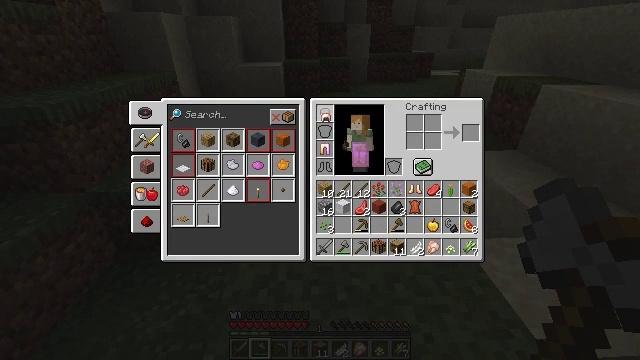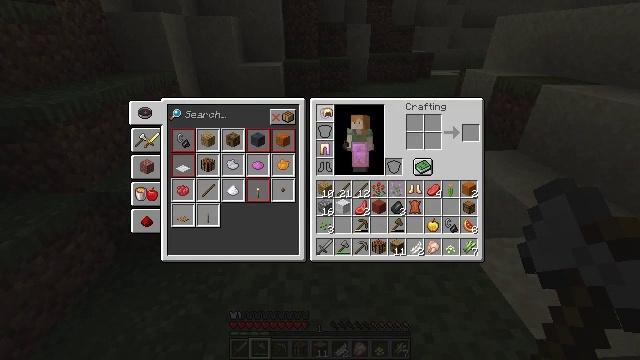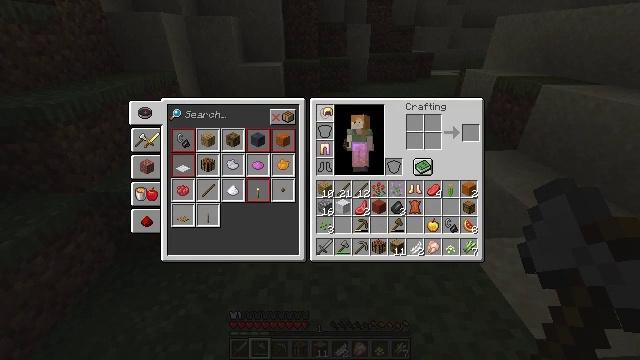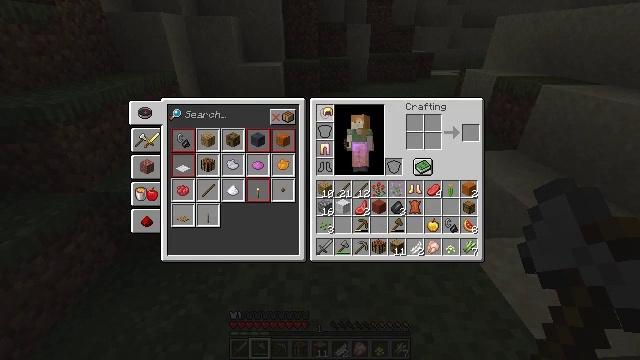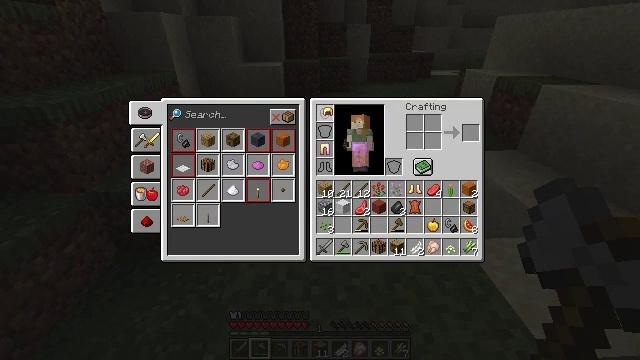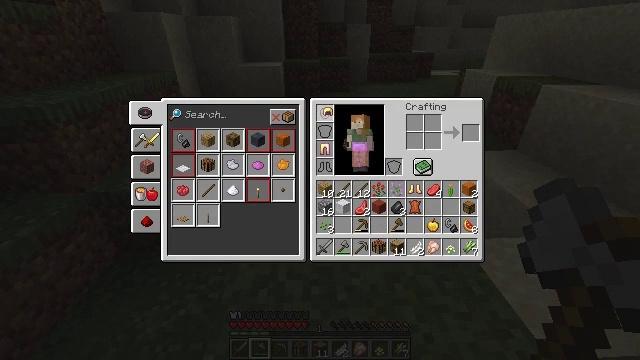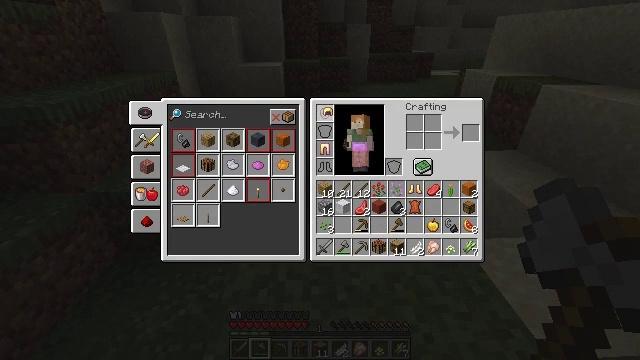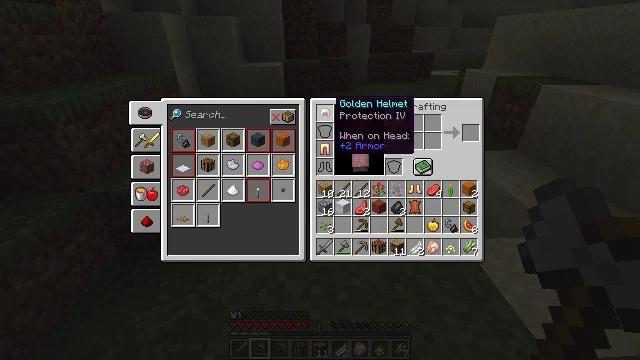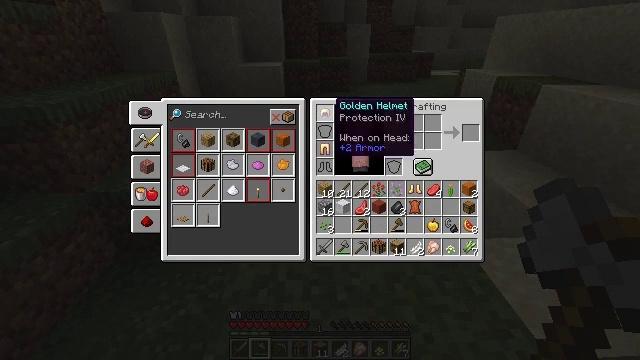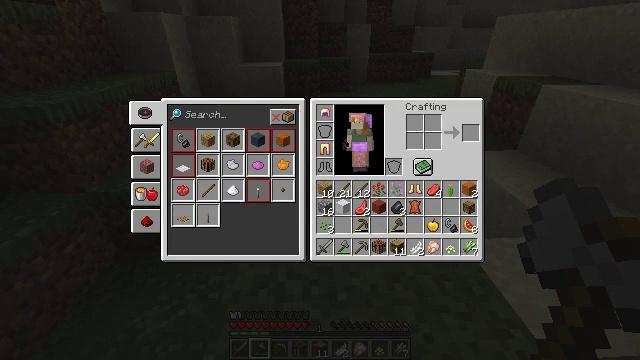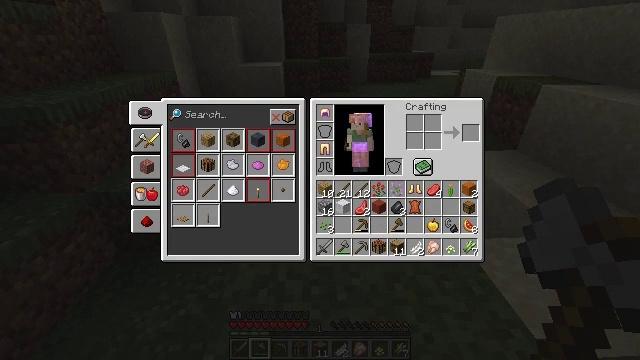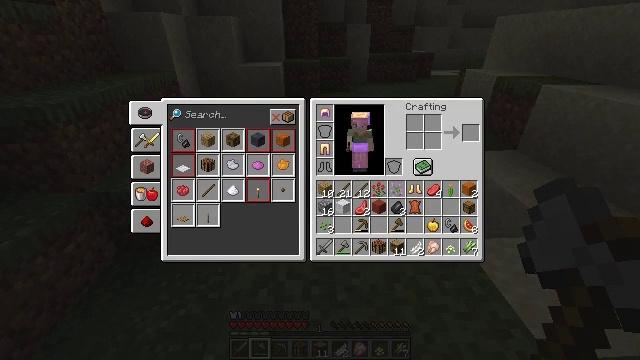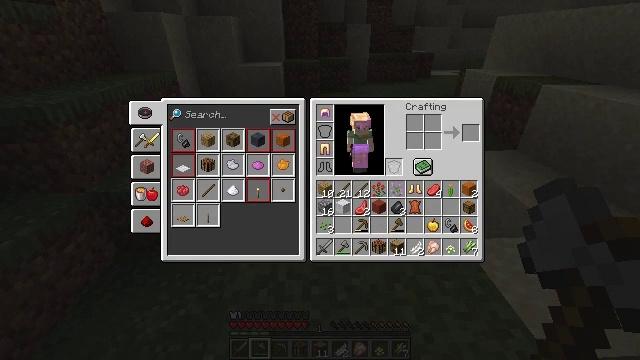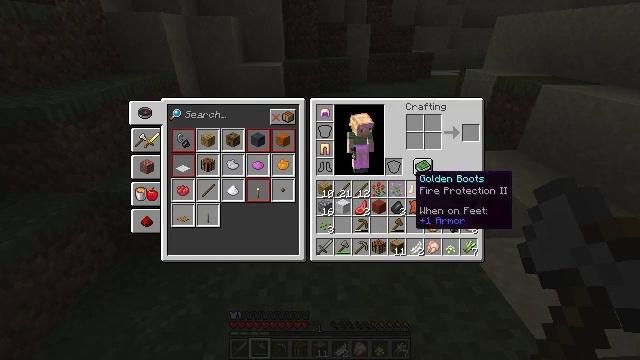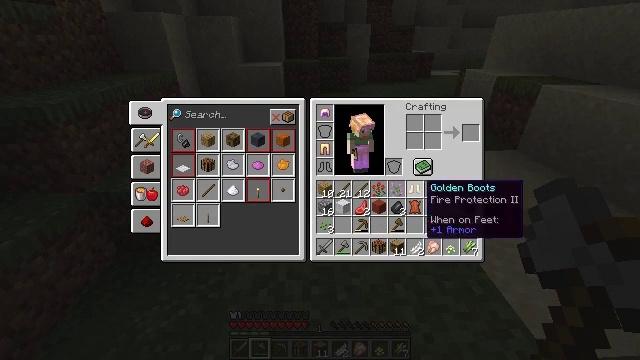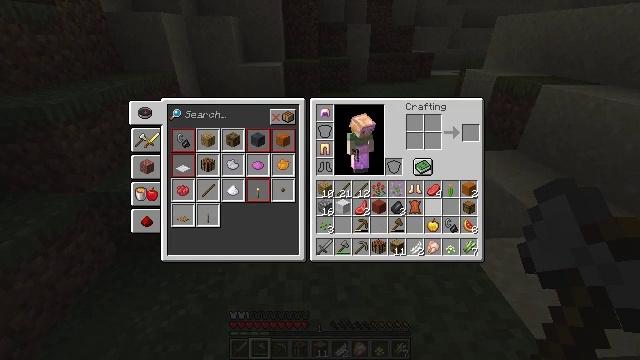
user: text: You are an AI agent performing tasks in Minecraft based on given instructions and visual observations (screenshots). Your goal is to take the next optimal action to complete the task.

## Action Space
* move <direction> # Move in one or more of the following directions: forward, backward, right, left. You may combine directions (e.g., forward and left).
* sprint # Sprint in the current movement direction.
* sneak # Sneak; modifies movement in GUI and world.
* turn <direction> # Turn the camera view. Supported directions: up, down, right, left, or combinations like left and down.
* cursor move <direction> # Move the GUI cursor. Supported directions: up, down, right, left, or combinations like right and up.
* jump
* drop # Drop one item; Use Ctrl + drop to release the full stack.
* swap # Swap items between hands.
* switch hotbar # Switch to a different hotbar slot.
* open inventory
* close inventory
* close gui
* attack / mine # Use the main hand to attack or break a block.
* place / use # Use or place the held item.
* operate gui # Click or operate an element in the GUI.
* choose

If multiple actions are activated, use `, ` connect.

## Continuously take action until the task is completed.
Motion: motion action
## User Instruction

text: Dig up some sand.
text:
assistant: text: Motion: no_op
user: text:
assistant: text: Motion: no_op
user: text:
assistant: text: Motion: no_op
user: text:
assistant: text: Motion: no_op
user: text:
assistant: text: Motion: operate gui
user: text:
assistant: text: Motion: operate gui
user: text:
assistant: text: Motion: no_op
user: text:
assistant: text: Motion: no_op
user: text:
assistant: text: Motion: cursor move down
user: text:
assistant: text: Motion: cursor move right and down
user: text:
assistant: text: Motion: cursor move right and down
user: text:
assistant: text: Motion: cursor move right and down
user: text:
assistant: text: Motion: cursor move right and down
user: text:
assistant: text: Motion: cursor move right and down
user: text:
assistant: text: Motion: no_op
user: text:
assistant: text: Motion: no_op
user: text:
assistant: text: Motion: no_op
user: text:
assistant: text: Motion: no_op
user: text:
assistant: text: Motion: no_op
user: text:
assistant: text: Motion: no_op
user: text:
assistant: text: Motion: no_op
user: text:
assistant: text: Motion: no_op
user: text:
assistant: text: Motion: no_op
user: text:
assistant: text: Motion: no_op
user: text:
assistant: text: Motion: no_op
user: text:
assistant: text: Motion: no_op
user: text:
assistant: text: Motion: no_op
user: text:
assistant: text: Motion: no_op
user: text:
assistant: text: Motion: no_op
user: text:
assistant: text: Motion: cursor move left